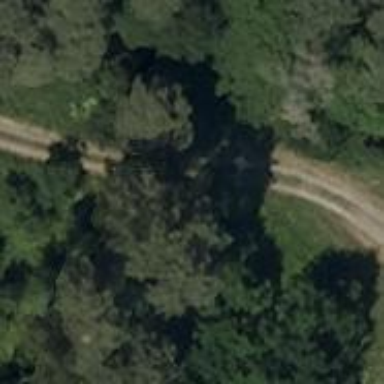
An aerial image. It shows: Sandy track road.